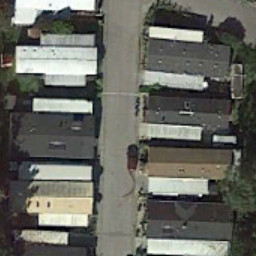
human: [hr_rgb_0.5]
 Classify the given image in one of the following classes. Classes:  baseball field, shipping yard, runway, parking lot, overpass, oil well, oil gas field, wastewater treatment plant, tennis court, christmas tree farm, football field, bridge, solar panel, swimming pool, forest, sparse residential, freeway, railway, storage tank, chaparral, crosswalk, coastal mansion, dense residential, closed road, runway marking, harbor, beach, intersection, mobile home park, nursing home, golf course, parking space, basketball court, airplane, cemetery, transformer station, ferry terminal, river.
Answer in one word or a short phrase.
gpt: mobile home park